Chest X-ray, PA view. Patient: 44 years old, sex M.
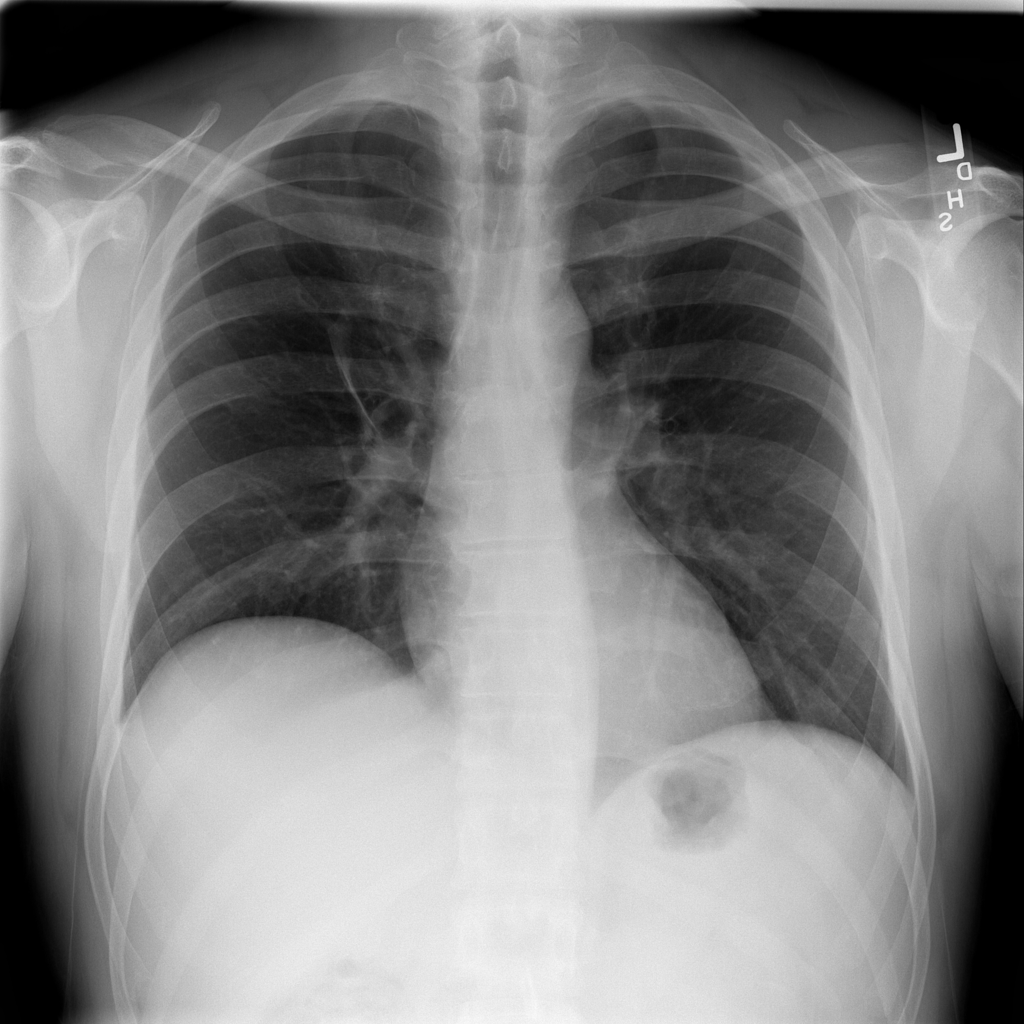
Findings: Atelectasis